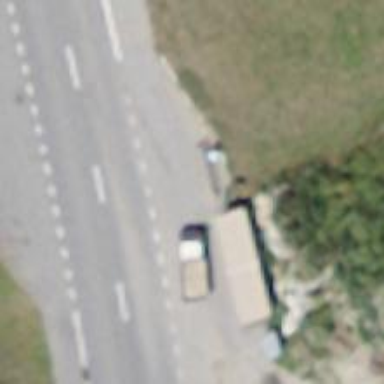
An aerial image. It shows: Bus stop with platform for public transport.